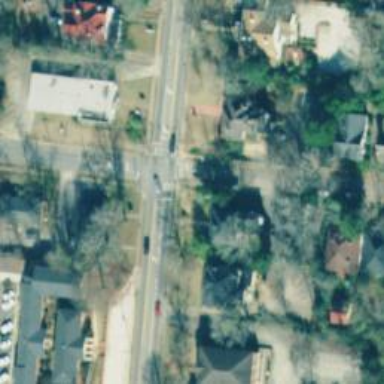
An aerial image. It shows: Tertiary road with separate sidewalk.